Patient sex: M
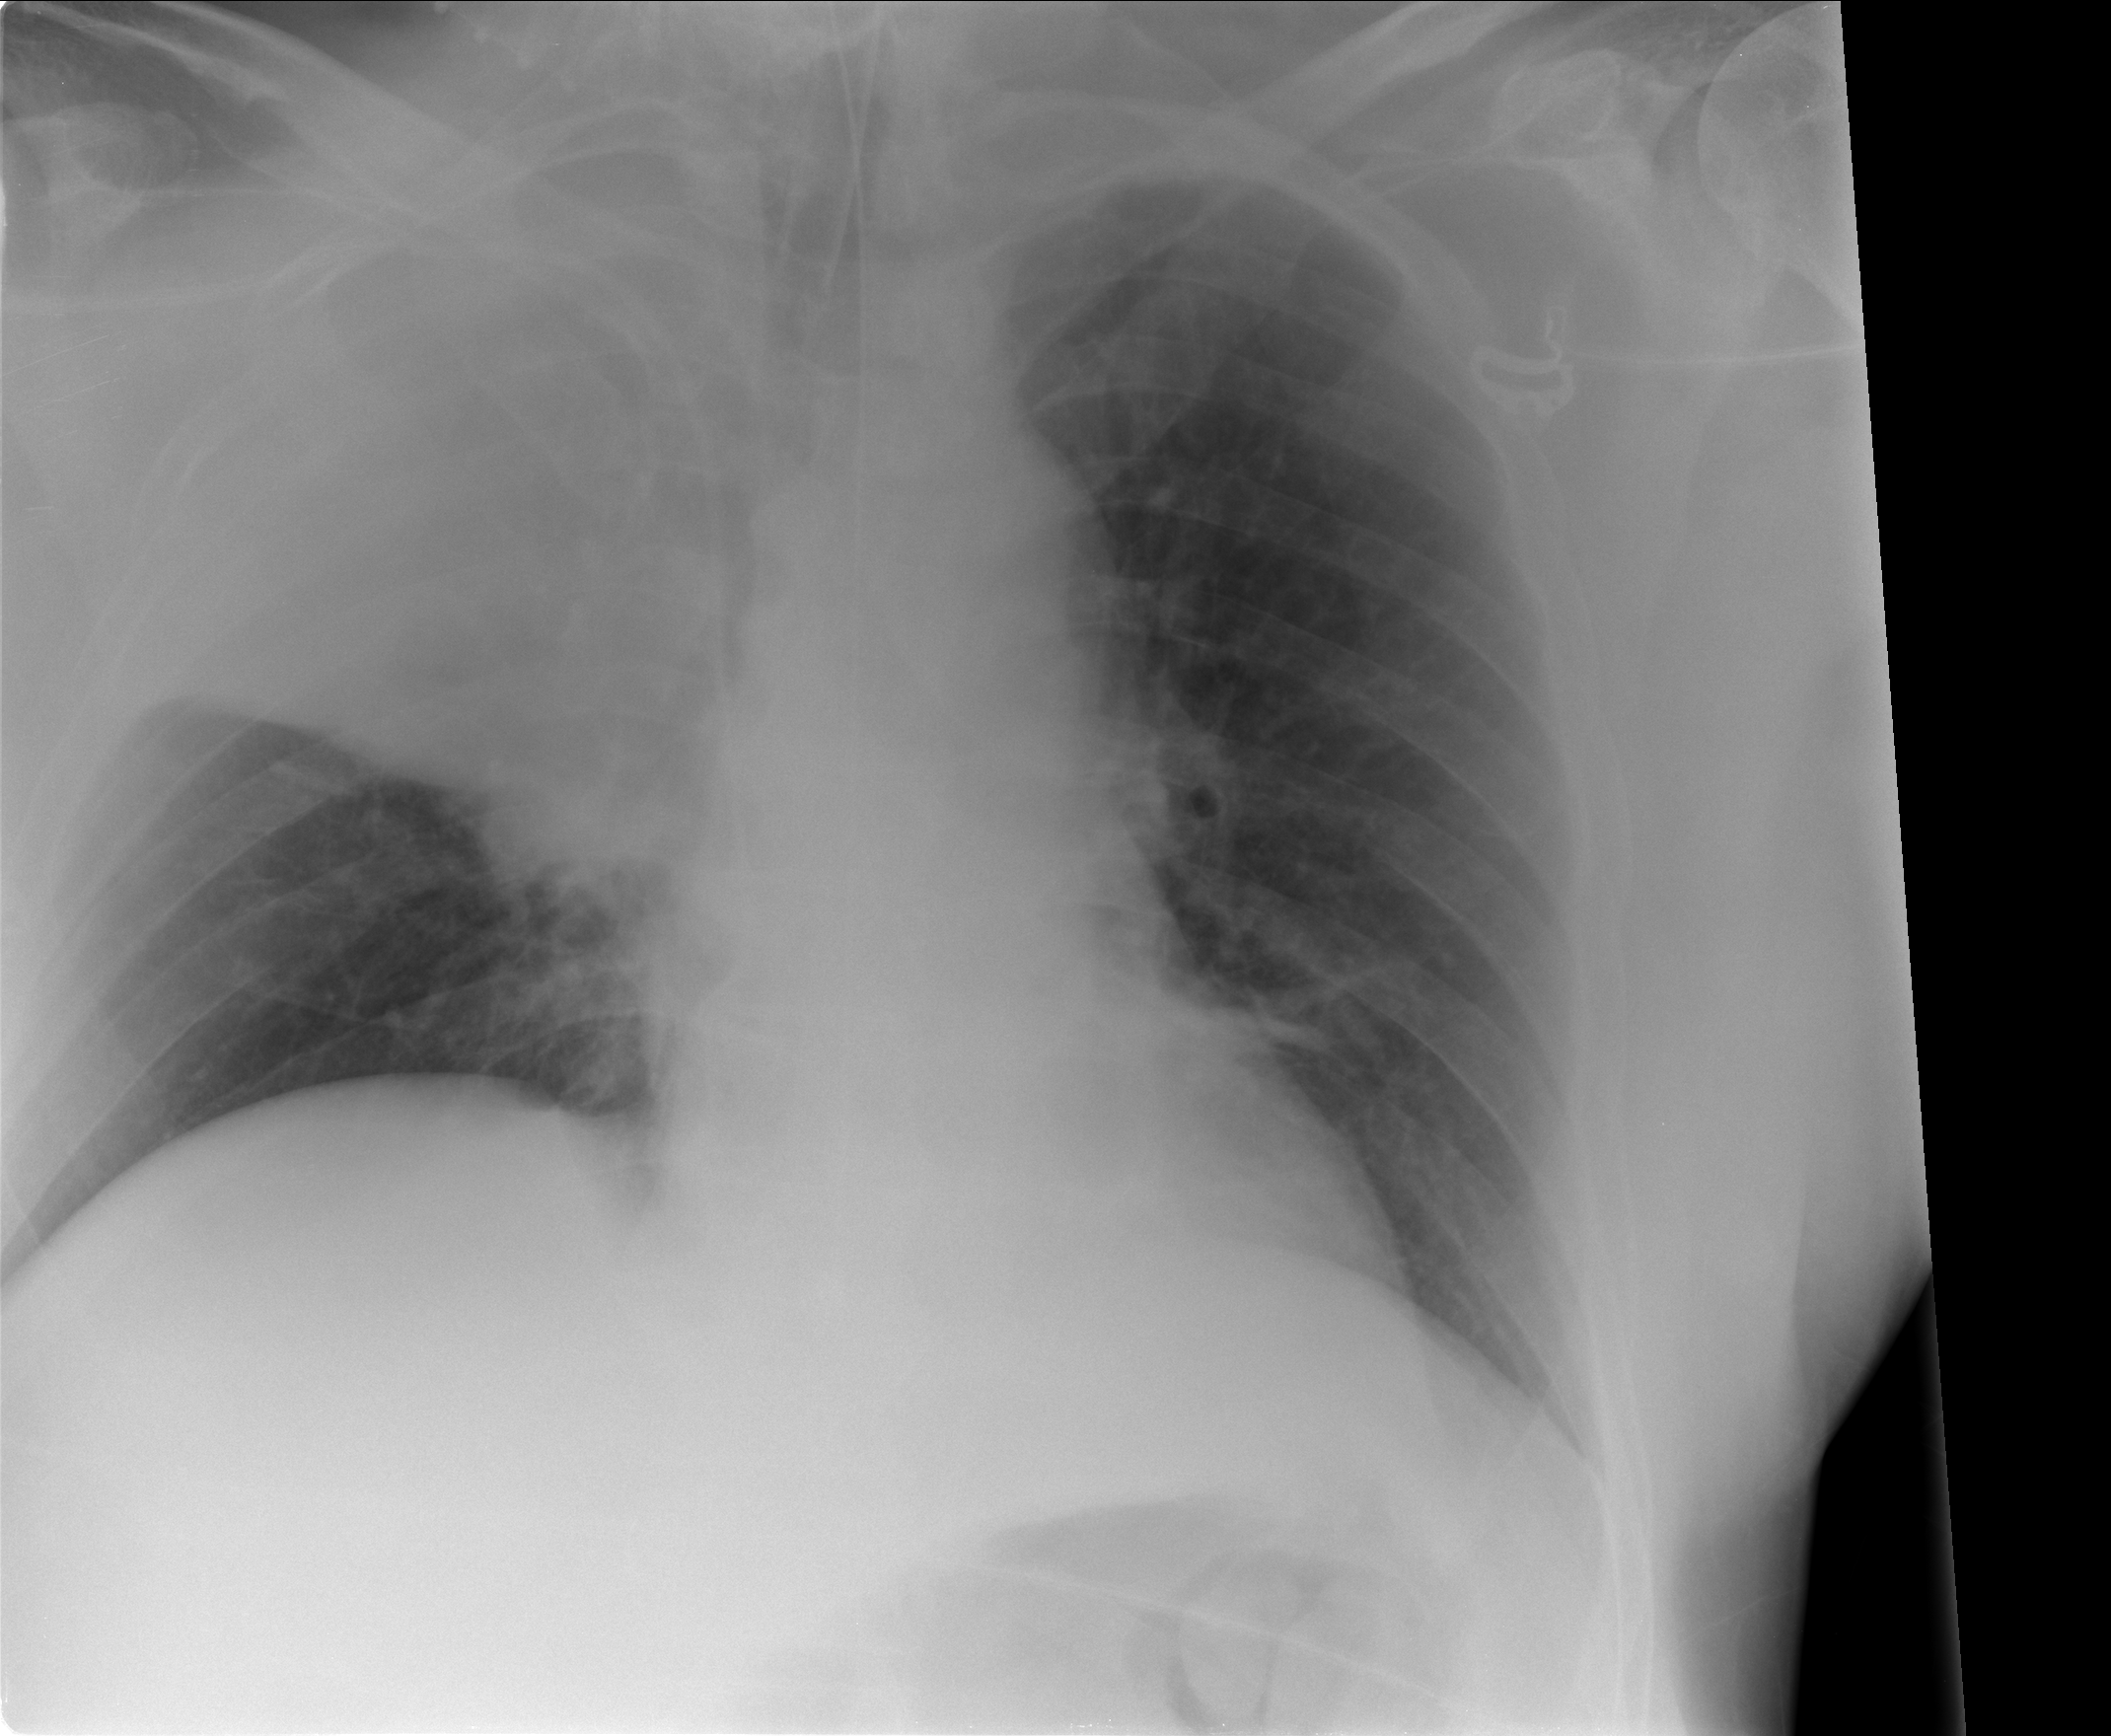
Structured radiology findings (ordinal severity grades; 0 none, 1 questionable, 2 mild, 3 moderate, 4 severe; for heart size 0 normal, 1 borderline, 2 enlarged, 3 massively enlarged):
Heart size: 0
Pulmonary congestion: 0
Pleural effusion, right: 0
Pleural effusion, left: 0
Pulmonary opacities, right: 0
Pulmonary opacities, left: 0
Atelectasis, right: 4
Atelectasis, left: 0